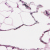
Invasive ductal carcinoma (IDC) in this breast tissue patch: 0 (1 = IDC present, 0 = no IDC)